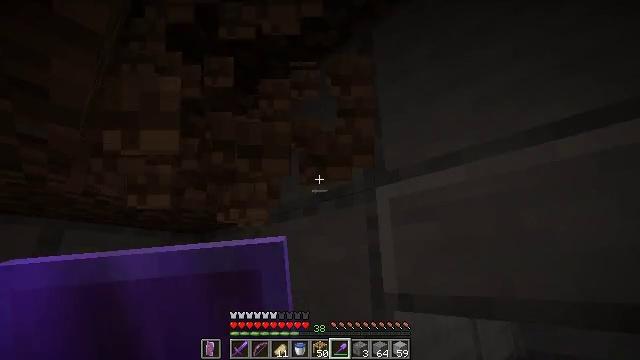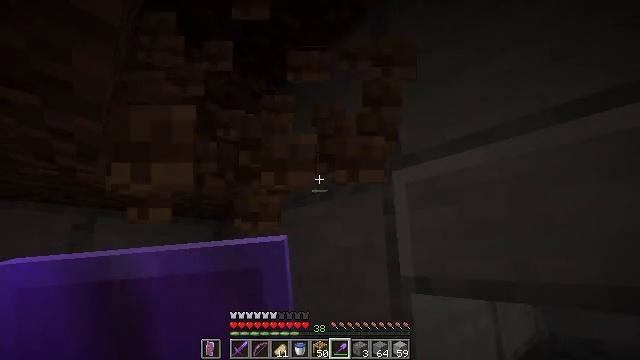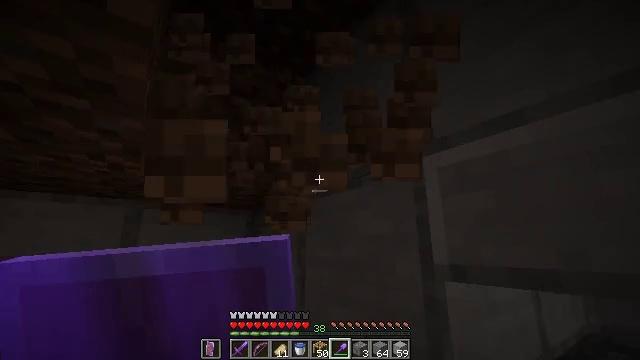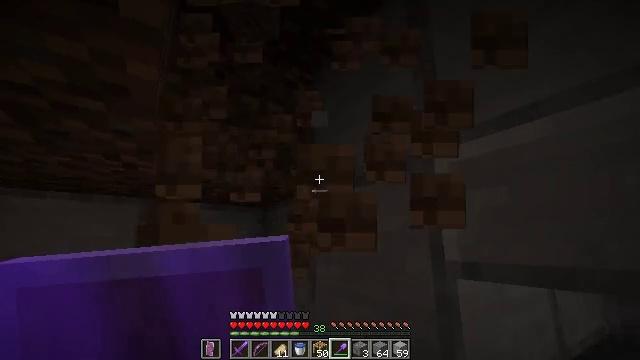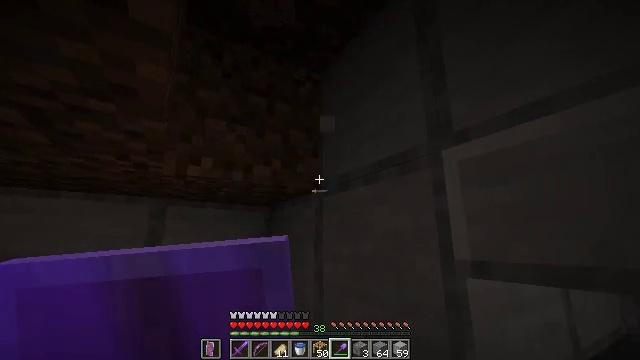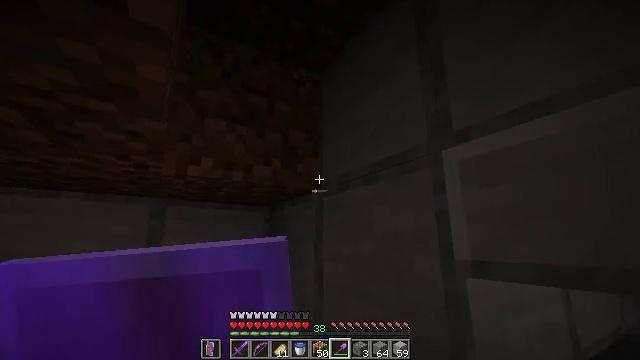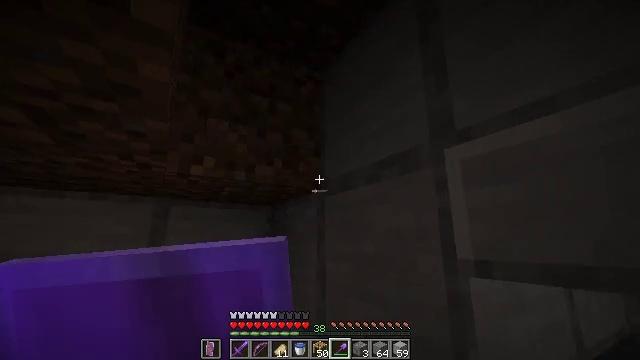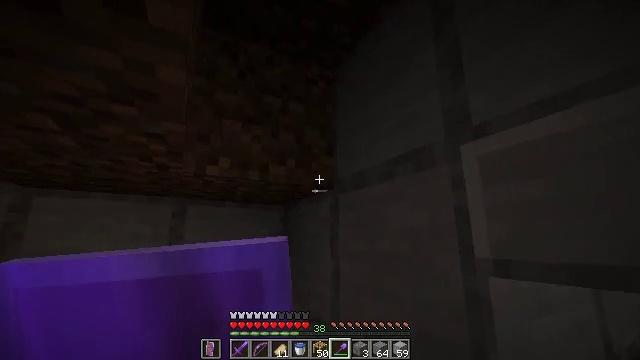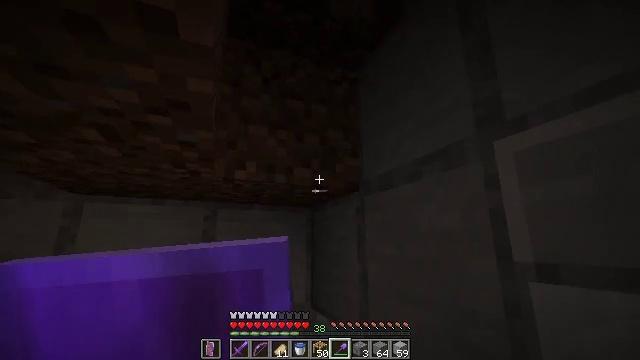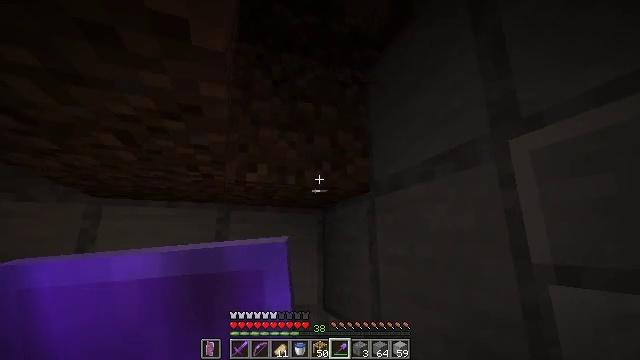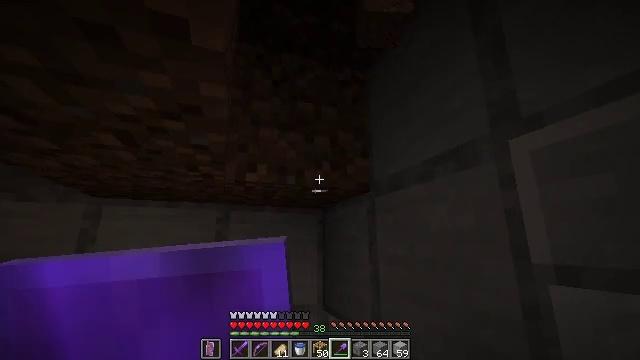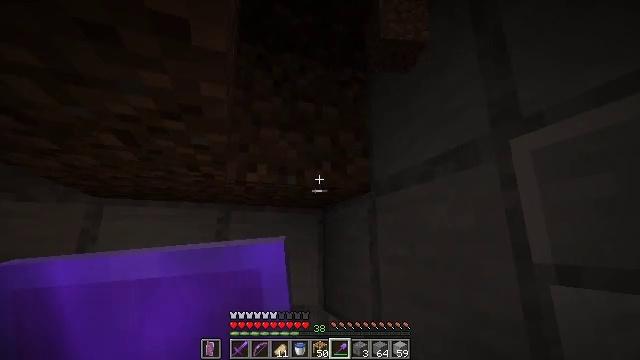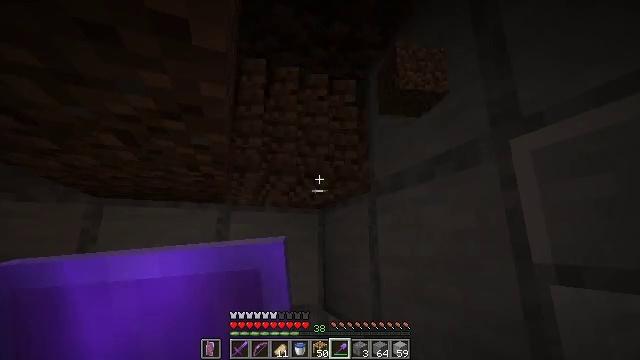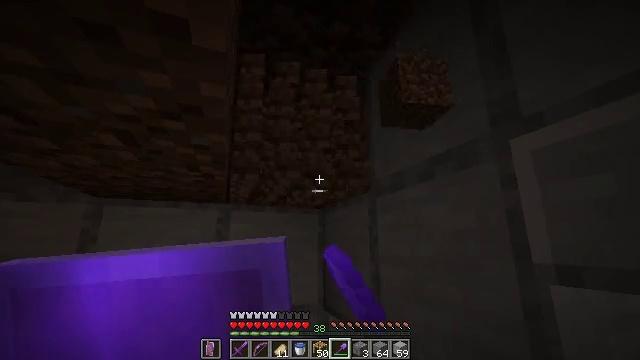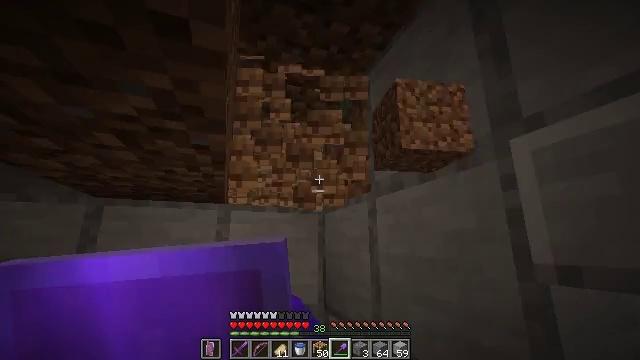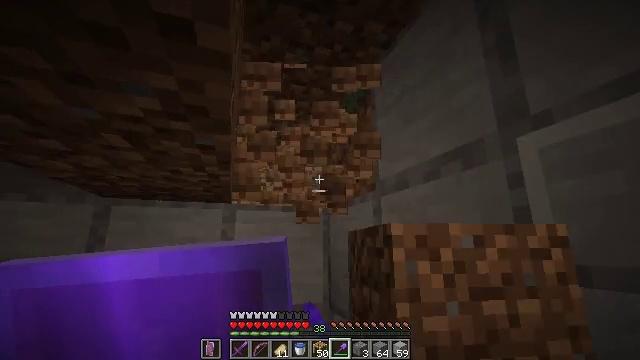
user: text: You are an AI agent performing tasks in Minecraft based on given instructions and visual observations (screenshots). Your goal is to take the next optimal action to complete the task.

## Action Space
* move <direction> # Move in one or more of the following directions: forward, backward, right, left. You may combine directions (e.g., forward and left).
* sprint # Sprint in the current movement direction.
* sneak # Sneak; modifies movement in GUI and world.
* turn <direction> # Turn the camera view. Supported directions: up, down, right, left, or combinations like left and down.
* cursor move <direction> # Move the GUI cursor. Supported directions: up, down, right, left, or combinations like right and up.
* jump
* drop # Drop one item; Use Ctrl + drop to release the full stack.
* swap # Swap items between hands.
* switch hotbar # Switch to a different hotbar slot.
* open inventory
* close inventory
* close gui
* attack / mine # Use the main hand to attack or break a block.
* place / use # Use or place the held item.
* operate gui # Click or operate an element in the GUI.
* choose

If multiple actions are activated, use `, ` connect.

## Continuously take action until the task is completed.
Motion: motion action
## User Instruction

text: Attack the ground to gather dirt.
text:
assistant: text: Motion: turn left and down
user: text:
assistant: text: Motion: turn left and down
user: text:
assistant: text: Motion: turn left
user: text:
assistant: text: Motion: turn left
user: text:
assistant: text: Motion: no_op
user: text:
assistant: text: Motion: no_op
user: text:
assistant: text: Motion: turn left
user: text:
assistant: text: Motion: turn left
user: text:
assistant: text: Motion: turn left
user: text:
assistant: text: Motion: no_op
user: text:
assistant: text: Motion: no_op
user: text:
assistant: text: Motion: attack / mine
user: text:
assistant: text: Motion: attack / mine
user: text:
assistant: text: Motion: attack / mine
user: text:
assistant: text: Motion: turn left
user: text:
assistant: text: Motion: turn left and down
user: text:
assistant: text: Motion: turn left
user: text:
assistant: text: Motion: no_op